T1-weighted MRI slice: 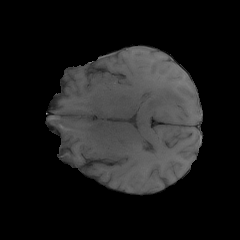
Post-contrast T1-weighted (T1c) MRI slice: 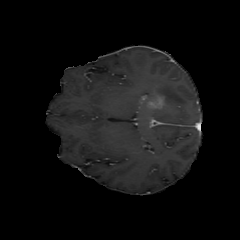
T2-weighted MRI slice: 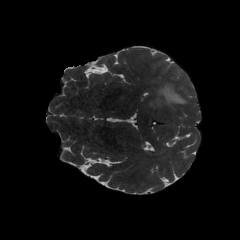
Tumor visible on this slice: yes